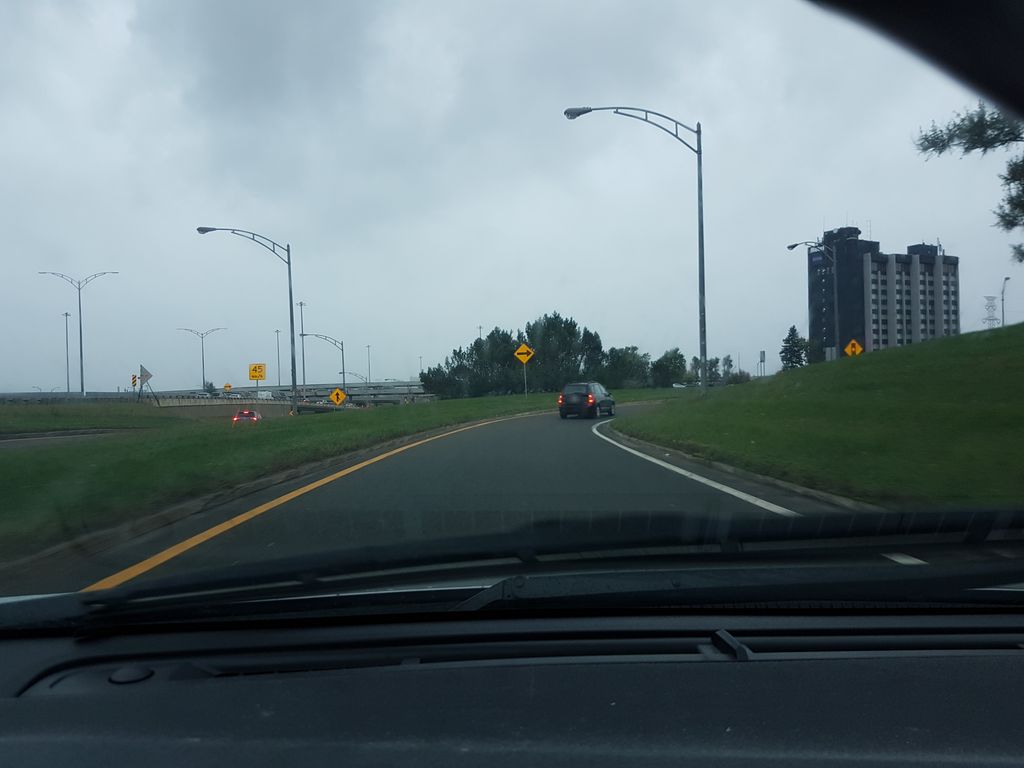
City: quebec_city